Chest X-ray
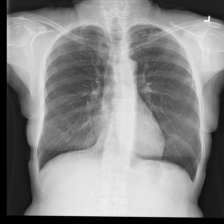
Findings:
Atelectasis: negative
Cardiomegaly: negative
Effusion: negative
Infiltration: negative
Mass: negative
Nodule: positive
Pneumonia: negative
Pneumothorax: negative
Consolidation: negative
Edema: negative
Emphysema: negative
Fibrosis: negative
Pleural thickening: negative
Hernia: negative